Interaction volume radius: 10 \u00c5
Interaction volume height: 15 \u00c5
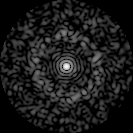
Disorder parameter: 0.8126